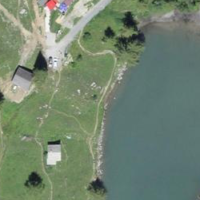
EUNIS habitat code: 23
Species observed at this site:
Turdus philomelos
Gypaetus barbatus
Dendrocopos major
Buteo buteo
Astrantia major
Caltha palustris
Allium victorialis
Erithacus rubecula
Pica pica
Phoenicurus ochruros
Certhia familiaris
Nucifraga caryocatactes
Garrulus glandarius
Myrrhis odorata
Picus viridis
Corvus corax
Periparus ater
Motacilla cinerea
Cyanistes caeruleus
Lophophanes cristatus
Cyaniris semiargus
Papilio machaon
Melitaea diamina
Lysandra coridon
Centaurea scabiosa
Parus major
Leptidea sinapis
Melitaea didyma
Cupido minimus
Pyrrhocorax graculus
Aquila chrysaetos
Malva moschata
Motacilla alba